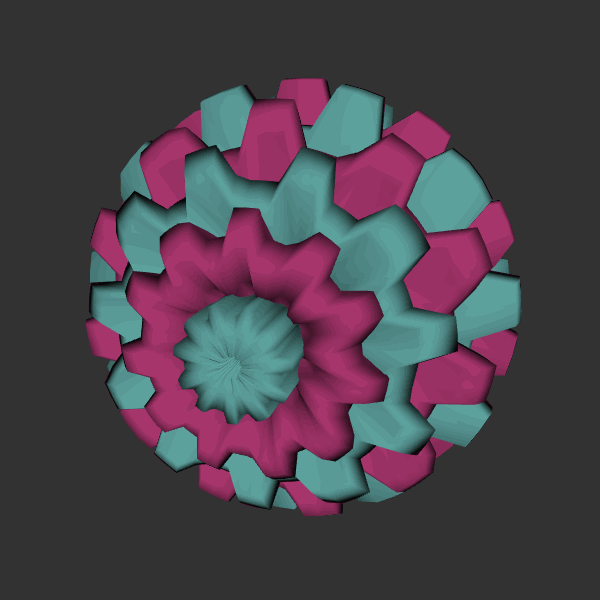
Background: dark